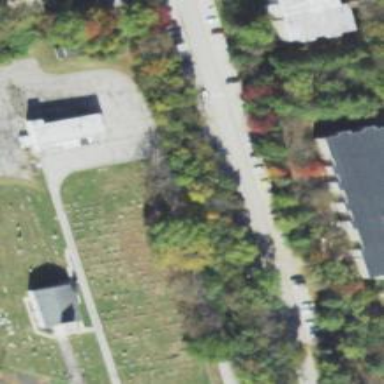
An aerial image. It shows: Graveyard.